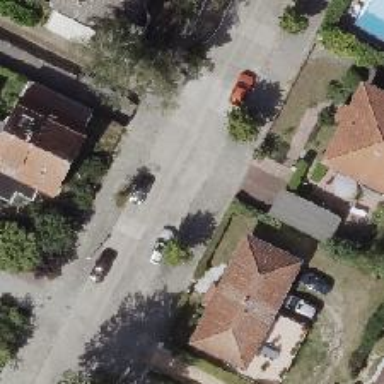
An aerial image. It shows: Residential road with asphalt surface. Both sides have sidewalks.